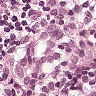
Metastatic tissue present: yes